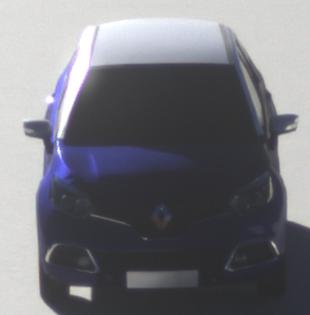
Make: Renault
Model: Captur ENERGY TCe 90
Detailed model: Captur (I)
Model produced from: 2013/06
Model produced until: 2015/05
Doors: 5
Color: blue
Road condition: dry road
Daytime: morning or afternoon
Contrast: high contrast